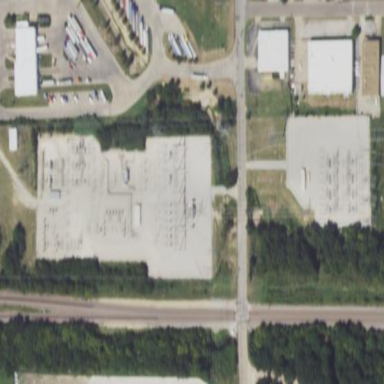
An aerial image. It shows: Outdoor power substation. The substation is at the transmission level. It is surrounded by fence.